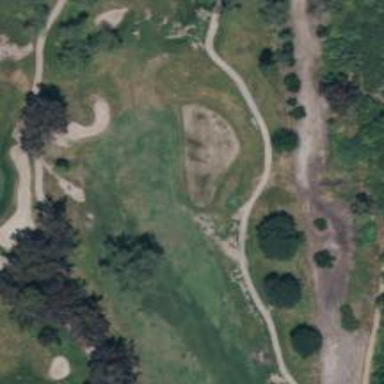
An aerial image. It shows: Golf hole.